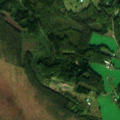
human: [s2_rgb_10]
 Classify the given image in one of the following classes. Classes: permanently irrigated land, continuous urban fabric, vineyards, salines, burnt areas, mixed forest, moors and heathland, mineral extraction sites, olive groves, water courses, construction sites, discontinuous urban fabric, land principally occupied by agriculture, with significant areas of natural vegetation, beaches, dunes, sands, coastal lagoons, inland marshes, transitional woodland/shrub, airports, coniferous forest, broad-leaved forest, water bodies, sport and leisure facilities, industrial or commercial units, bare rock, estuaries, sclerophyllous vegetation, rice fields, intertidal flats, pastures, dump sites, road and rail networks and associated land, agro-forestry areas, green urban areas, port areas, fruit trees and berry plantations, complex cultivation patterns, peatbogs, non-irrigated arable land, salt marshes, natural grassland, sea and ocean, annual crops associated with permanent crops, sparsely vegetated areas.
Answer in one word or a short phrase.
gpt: land principally occupied by agriculture, with significant areas of natural vegetation, coniferous forest, mixed forest, transitional woodland/shrub, peatbogs, water bodies